Question: For eg. I have the following nav menu.
And here's my jquery code that looks at click events on the nav menus.
'''
//background colors setup for each nav menu
var colors_array_by_class = {"home" : "#111111", "about-us" : "#47F514", "campaigns" : "#F2720A", "news" : "#0A76F2", "donate" : "#F7A116" };
$("ul.nav").on('click', 'li > a', function(){
$("ul.nav > li > a").css("background-color", "#0E0E0E");
$(this).css("background-color", colors_array_by_class[$(this).children("i").attr('class')]);
});
'''
When user clicks on the News menu, the News menu's css background-color will change to blue, which is what it's expected of the code above does. But as the user is navigating to the news page, the page refreshes, then the News menu's css background-color reverted back to the original color.
This is not the correct behaviour I want. I want the changed background-color to be saved as the user navigates away in another page thus I'm trying to figure out what are the available approaches can I do to achieve this? I was thinking of adding extra array parameter to the colors_arrays_by_class array where I give each menu class its own default state values and they get changed each time user navigates around the pages.
But I'm just not sure if this approach is correct to take...
What do you think?
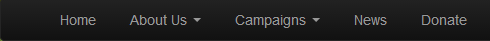
Answer: # With CSS (preferred)
Add a class or property to the body that identifies the page. HTML5's 'data-*' properties are just the thing for this. If you are using PHP, it might look like this:
'''
<body data-page-name="<?= $pageName; ?>">
'''
Then, in your CSS, you have some of the following CSS rules:
'''
body[data-page-name="home"] ul.nav { background-color: #111 }
body[data-page-name="about-us"] ul.nav { background-color: #47F514; }
body[data-page-name="campaigns"] ul.nav { background-color: #F2720A; }
body[data-page-name="news"] ul.nav { background-color: #0A76F2; }
body[data-page-name="donate"] ul.nav { background-color: #F7A116; }
'''
# With Javascript (fun)
You want to pass info along to the next page, and then, when loading the page, retrieve that info. You can pass info between pages three ways: localStorage and cookies.
## Cookies
Firstly, download <URL>. It is a jQuery plugin to simplify your life when you want to use cookies.
This is how a setter looks: (assigning a value to a new variable)
'''
$.cookie('key','value');
'''
This is how a getter looks: (retrieving the value of a variable)
'''
$.cookie('key');
'''
## localStorage
<URL> is a new feature in HTML5 as an alternative to cookies. You have basic key-value pairs, similar to Redis.
Setters look like this:
'''
localStorage.setItem('key','value');
'''
And getters look like this:
'''
localStorage.getItem('key'); // returns "value"
'''
## Tying it together
Now, sessionStorage/localStorage would be the preferred approach if the client's browser supports it. So you should do a check before caching and info to know what to do. Bringing it all together, your code might look something like this:
'''
$(function () {
// Check for background color
if ( typeof sessionStorage !== "undefined" ) {
var menuBackgroundColor = sessionStorage.getItem('menuBackgroundColor');
sessionStorage.removeItem('menuBackgroundColor');
} else {
var menuBackgroundColor = $.cookie('menuBackgroundColor');
$.removeCookie('menuBackgroundColor')
}
//background colors setup for each nav menu
var colors_array_by_class = {
"home" : "#111111",
"about-us" : "#47F514",
"campaigns" : "#F2720A",
"news" : "#0A76F2",
"donate" : "#F7A116"
};
// Click event
$("ul.nav").on('click', 'li > a', function(){
// Cache new menu color for later use
var newMenuColor = colors_array_by_class[ $(this).children("i").attr('class') ];
// Visual change
$("ul.nav > li > a").css("background-color", "#0E0E0E");
$(this).css("background-color", newMenuColor );
if ( typeof sessionStorage !== "undefined" )
localStorage.setItem('menuBackgroundColor', newMenuColor );
else
$.cookie('menuBackgroundColor', newMenuColor );
});
})();
'''
I hope this helps.